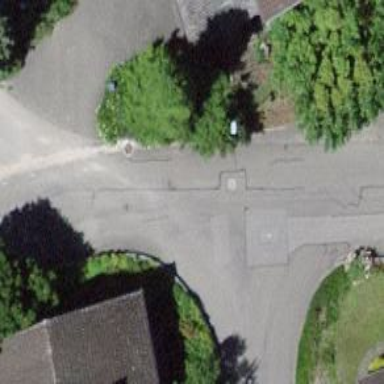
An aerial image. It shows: Smoothly paved residential road.